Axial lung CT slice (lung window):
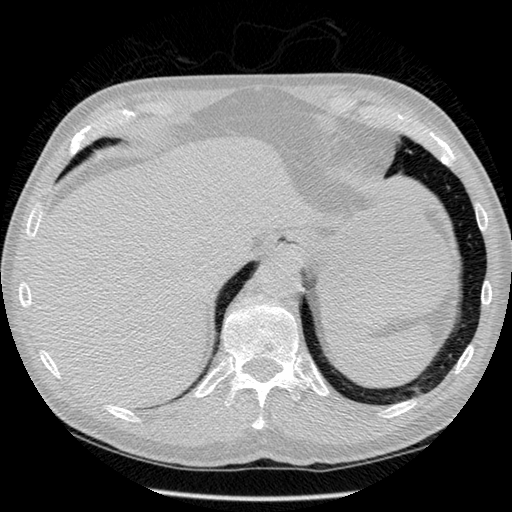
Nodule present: no